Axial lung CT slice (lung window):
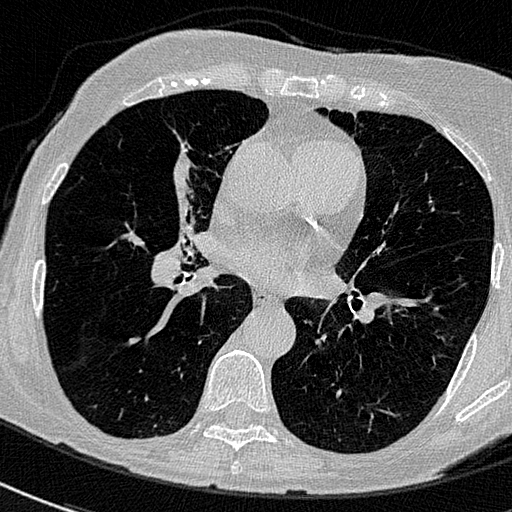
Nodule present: no